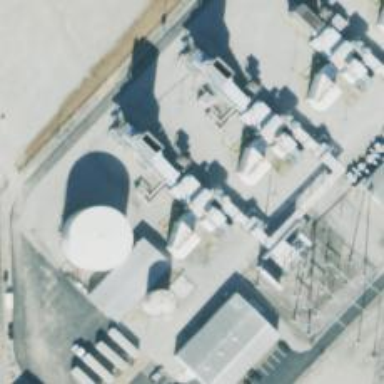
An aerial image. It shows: Generator powered by gas and oil.